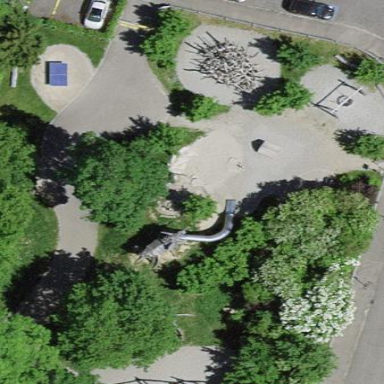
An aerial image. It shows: Playground area for leisure land.